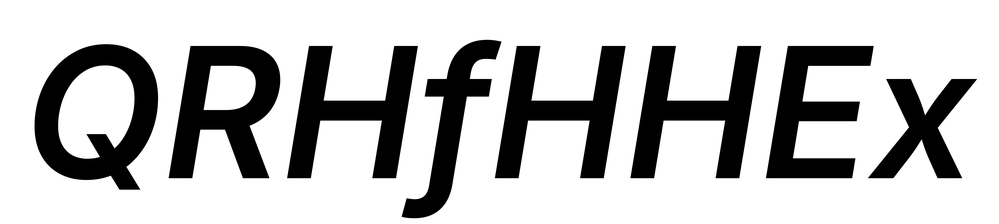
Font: Inter-Italic_SemiBold_Italic